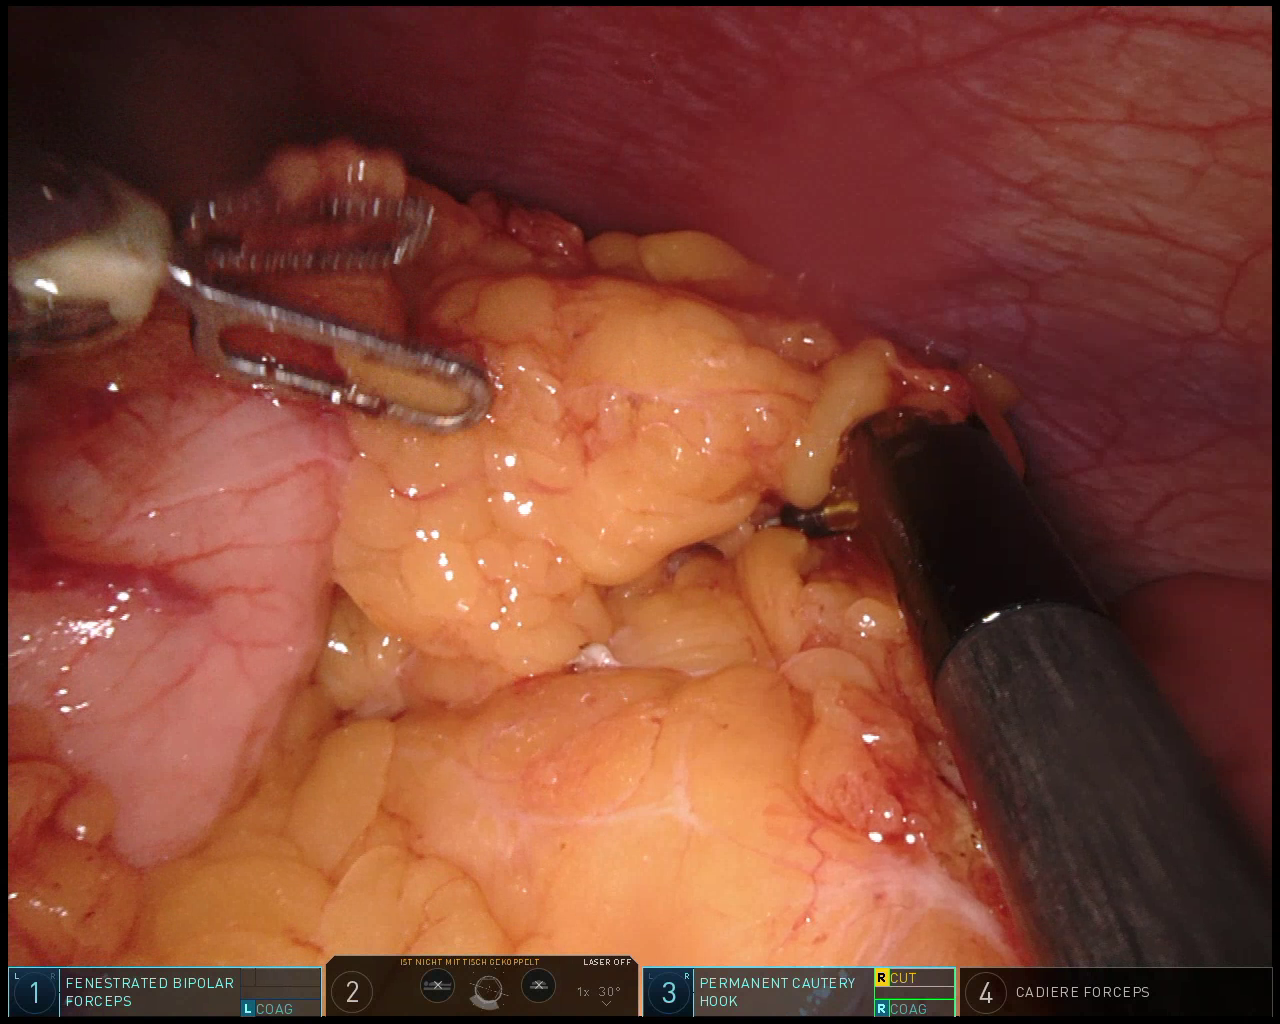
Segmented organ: stomach
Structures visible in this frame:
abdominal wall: yes
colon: yes
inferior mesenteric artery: no
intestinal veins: no
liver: no
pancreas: no
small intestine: no
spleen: no
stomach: yes
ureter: no
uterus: no
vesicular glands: no